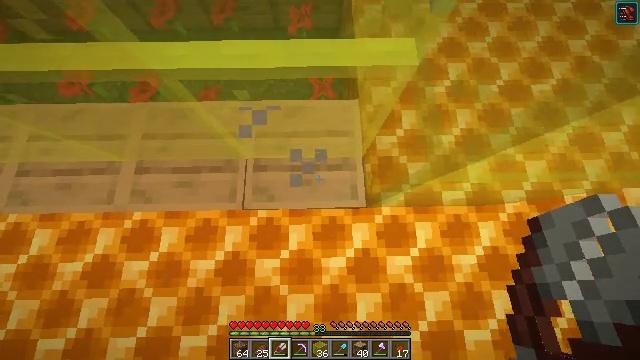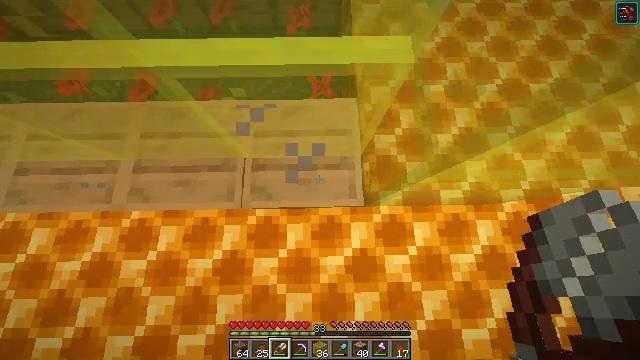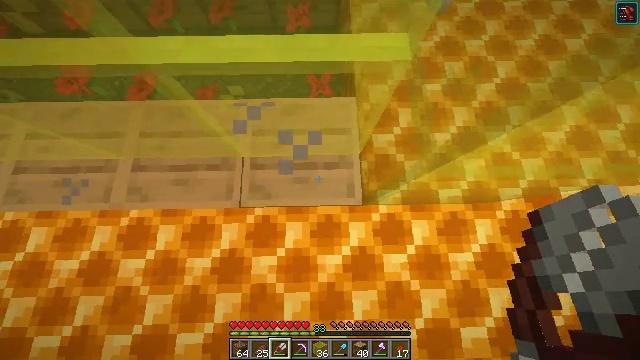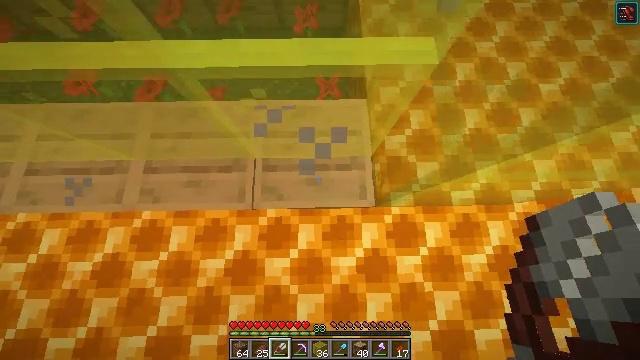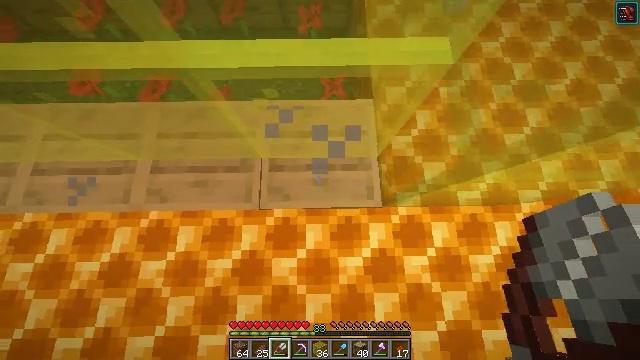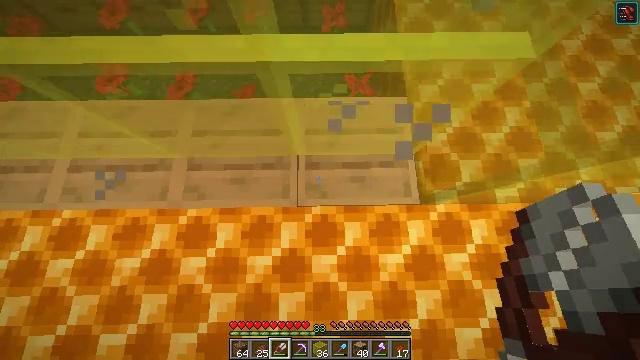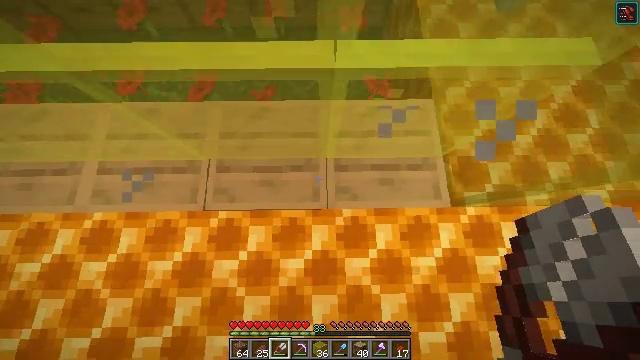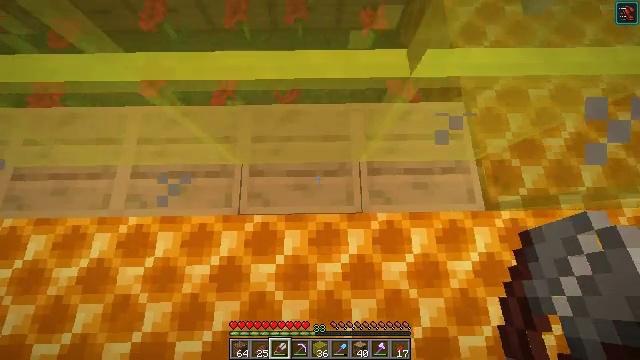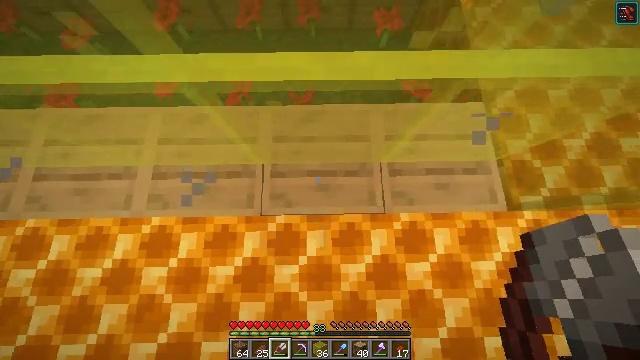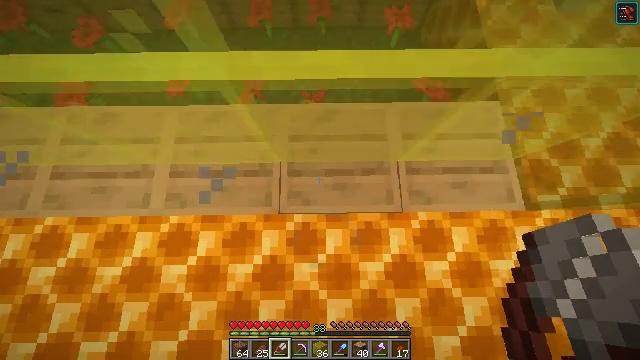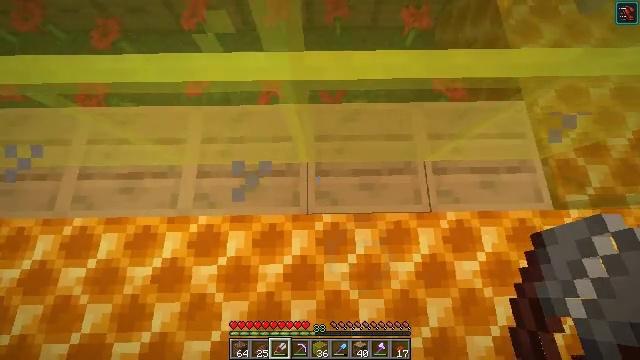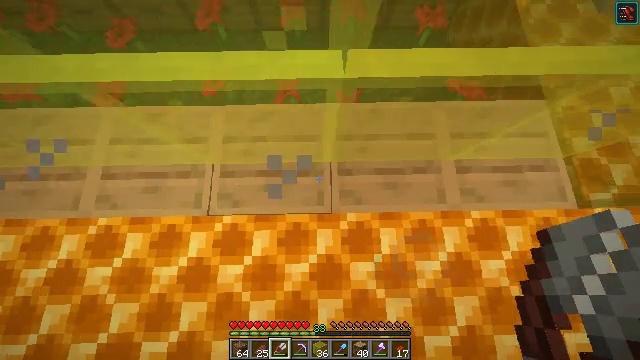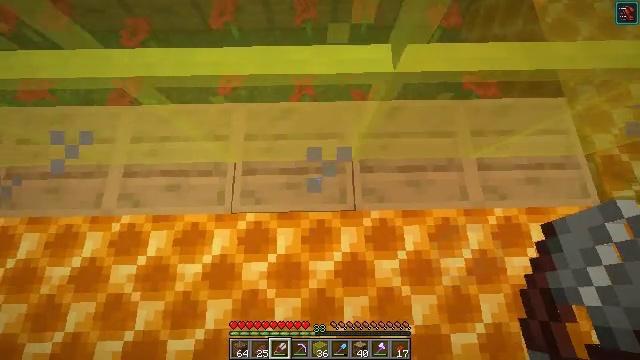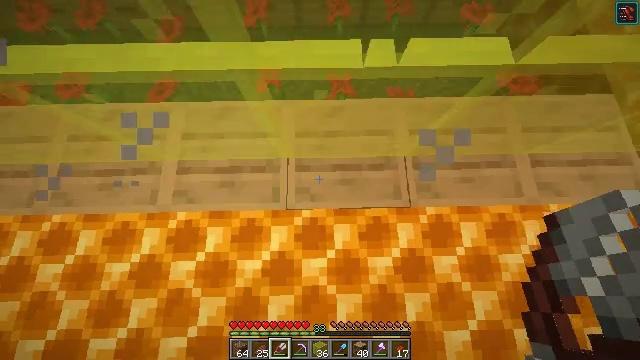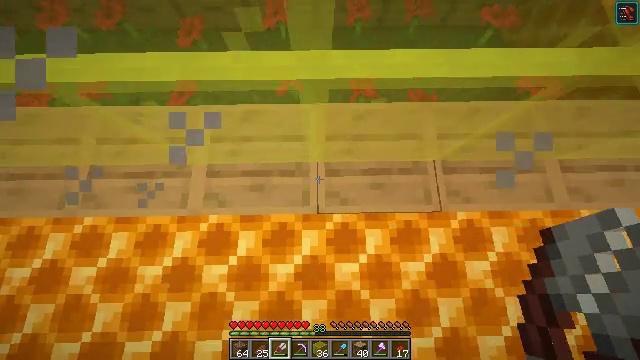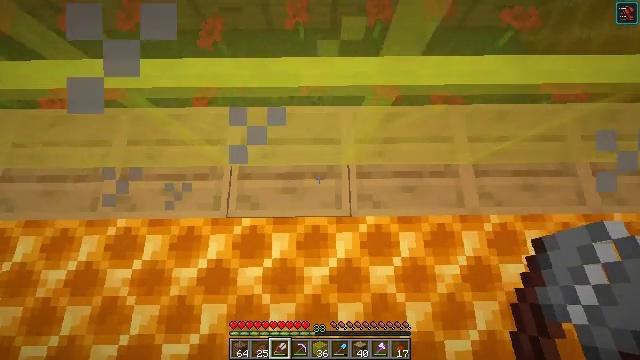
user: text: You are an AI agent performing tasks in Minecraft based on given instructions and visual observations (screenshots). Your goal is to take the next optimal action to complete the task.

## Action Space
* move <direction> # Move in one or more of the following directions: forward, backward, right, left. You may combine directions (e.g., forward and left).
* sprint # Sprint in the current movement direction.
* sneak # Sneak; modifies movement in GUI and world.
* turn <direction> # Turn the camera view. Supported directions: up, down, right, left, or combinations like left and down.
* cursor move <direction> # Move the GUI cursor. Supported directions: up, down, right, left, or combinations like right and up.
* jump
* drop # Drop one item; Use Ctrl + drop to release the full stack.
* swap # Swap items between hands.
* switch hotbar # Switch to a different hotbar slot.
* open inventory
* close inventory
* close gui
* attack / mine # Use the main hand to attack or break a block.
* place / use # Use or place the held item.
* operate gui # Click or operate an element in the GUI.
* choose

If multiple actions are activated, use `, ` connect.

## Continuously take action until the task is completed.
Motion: motion action
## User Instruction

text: Craft a honeycomb block by arranging honeycombs in the crafting grid.
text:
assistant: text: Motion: attack / mine and use / place
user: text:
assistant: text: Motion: attack / mine and use / place
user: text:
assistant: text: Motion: move left, attack / mine and use / place
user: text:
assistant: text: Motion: move left, attack / mine and use / place
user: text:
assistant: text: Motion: move left, attack / mine and use / place
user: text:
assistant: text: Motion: move left, attack / mine and use / place
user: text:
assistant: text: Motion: move left, attack / mine and use / place
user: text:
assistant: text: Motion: attack / mine and use / place
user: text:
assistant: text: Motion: attack / mine and use / place
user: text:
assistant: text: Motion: move left, attack / mine and use / place
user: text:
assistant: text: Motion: move left, attack / mine and use / place
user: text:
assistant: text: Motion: move left, attack / mine and use / place
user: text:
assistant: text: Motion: move left, attack / mine and use / place
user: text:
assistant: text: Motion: move left, attack / mine and use / place
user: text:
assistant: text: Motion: move left, attack / mine and use / place
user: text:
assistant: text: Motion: attack / mine and use / place
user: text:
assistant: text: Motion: attack / mine and use / place
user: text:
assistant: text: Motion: attack / mine and use / place
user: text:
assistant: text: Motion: attack / mine and use / place
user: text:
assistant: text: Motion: attack / mine and use / place
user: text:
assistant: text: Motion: move left, attack / mine and use / place
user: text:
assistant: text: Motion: move left, attack / mine and use / place
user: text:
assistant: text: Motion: move left, attack / mine and use / place
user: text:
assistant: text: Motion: move left, attack / mine and use / place
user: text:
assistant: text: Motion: move left, attack / mine and use / place
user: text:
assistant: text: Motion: move left, attack / mine and use / place
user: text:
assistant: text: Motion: move left, attack / mine and use / place
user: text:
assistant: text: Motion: attack / mine and use / place
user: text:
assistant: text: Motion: attack / mine and use / place
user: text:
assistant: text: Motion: attack / mine and use / place